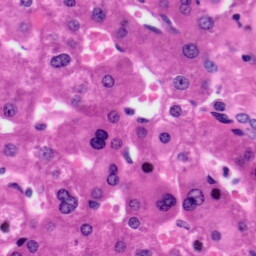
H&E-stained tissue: Liver